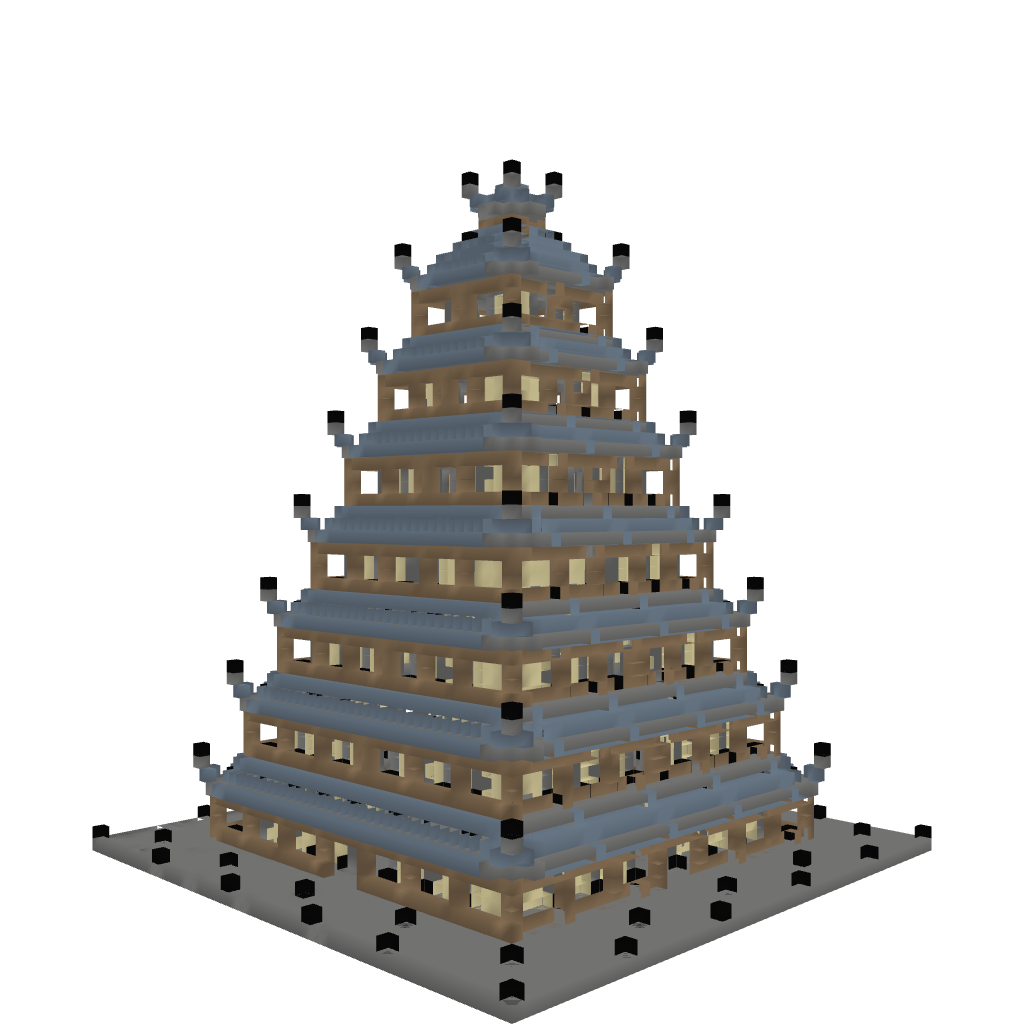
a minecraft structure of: Pagoda